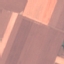
Land use / land cover class: AnnualCrop